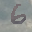
Label: 6